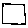
Label: square